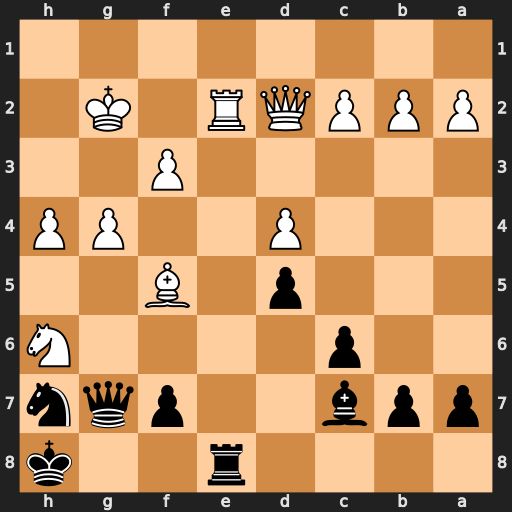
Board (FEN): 4r2k/ppb2pqn/2p4N/3p1B2/3P2PP/5P2/PPPQR1K1/8
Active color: b
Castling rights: -
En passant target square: -
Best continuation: Rxe2+ Qxe2 Qxh6